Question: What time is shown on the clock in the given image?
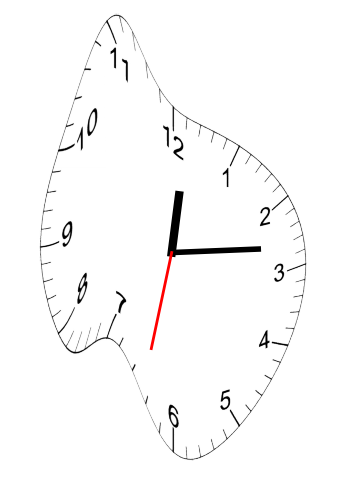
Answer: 12:13:32